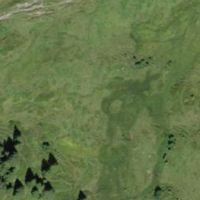
EUNIS habitat code: 24
Species observed at this site:
Vaccinium vitis-idaea